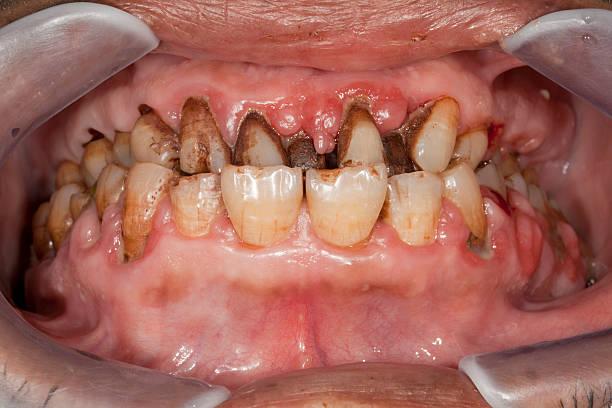
Condition: Calculus